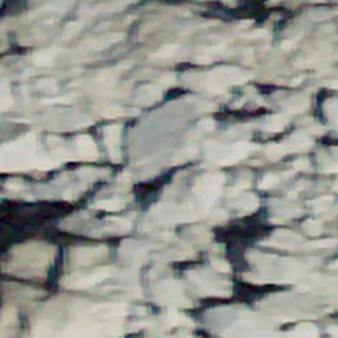
Label: other